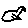
Label: bird